Question: For my theory of computation class, we are supposed to do some review/practice problems to work off the rust and make sure we are ready for the course. Some of the problems are induction proofs. I did this at one time, but apparently it has completely escaped me. I've watched a couple tutorials, but still can't do problem 'a'. If anyone can walk me through the first problem I'm pretty sure I could figure out the second one on my own. Any help would be appreciated!

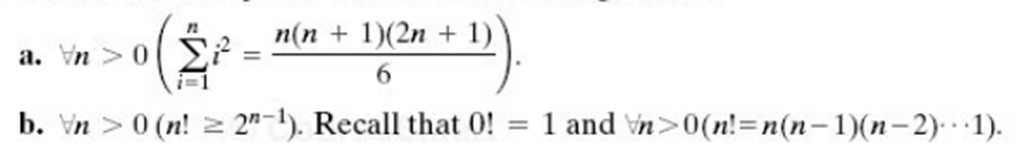
Answer: First verify it holds for n = 1.
Then assume it is true for n = x ( the sum of the first x squares ) and then try to compute the sum of the the first x + 1 squares. You know the result for the first x, you just add the last square to that sum. From there it should be easy.
And you posted on the wrong site.